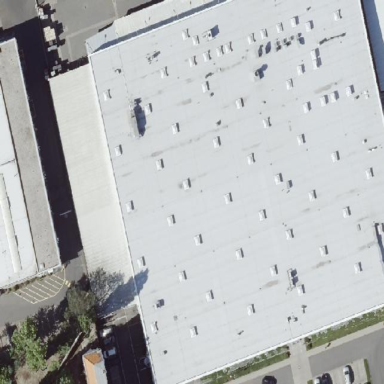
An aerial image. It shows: Industrial building that serves as factory.